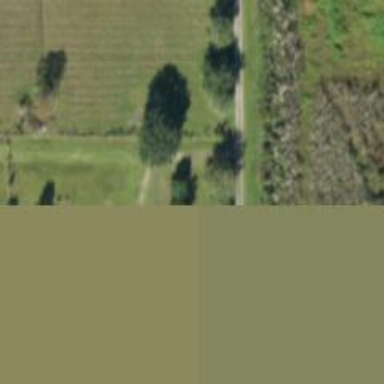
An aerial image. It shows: Driveway.